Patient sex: M
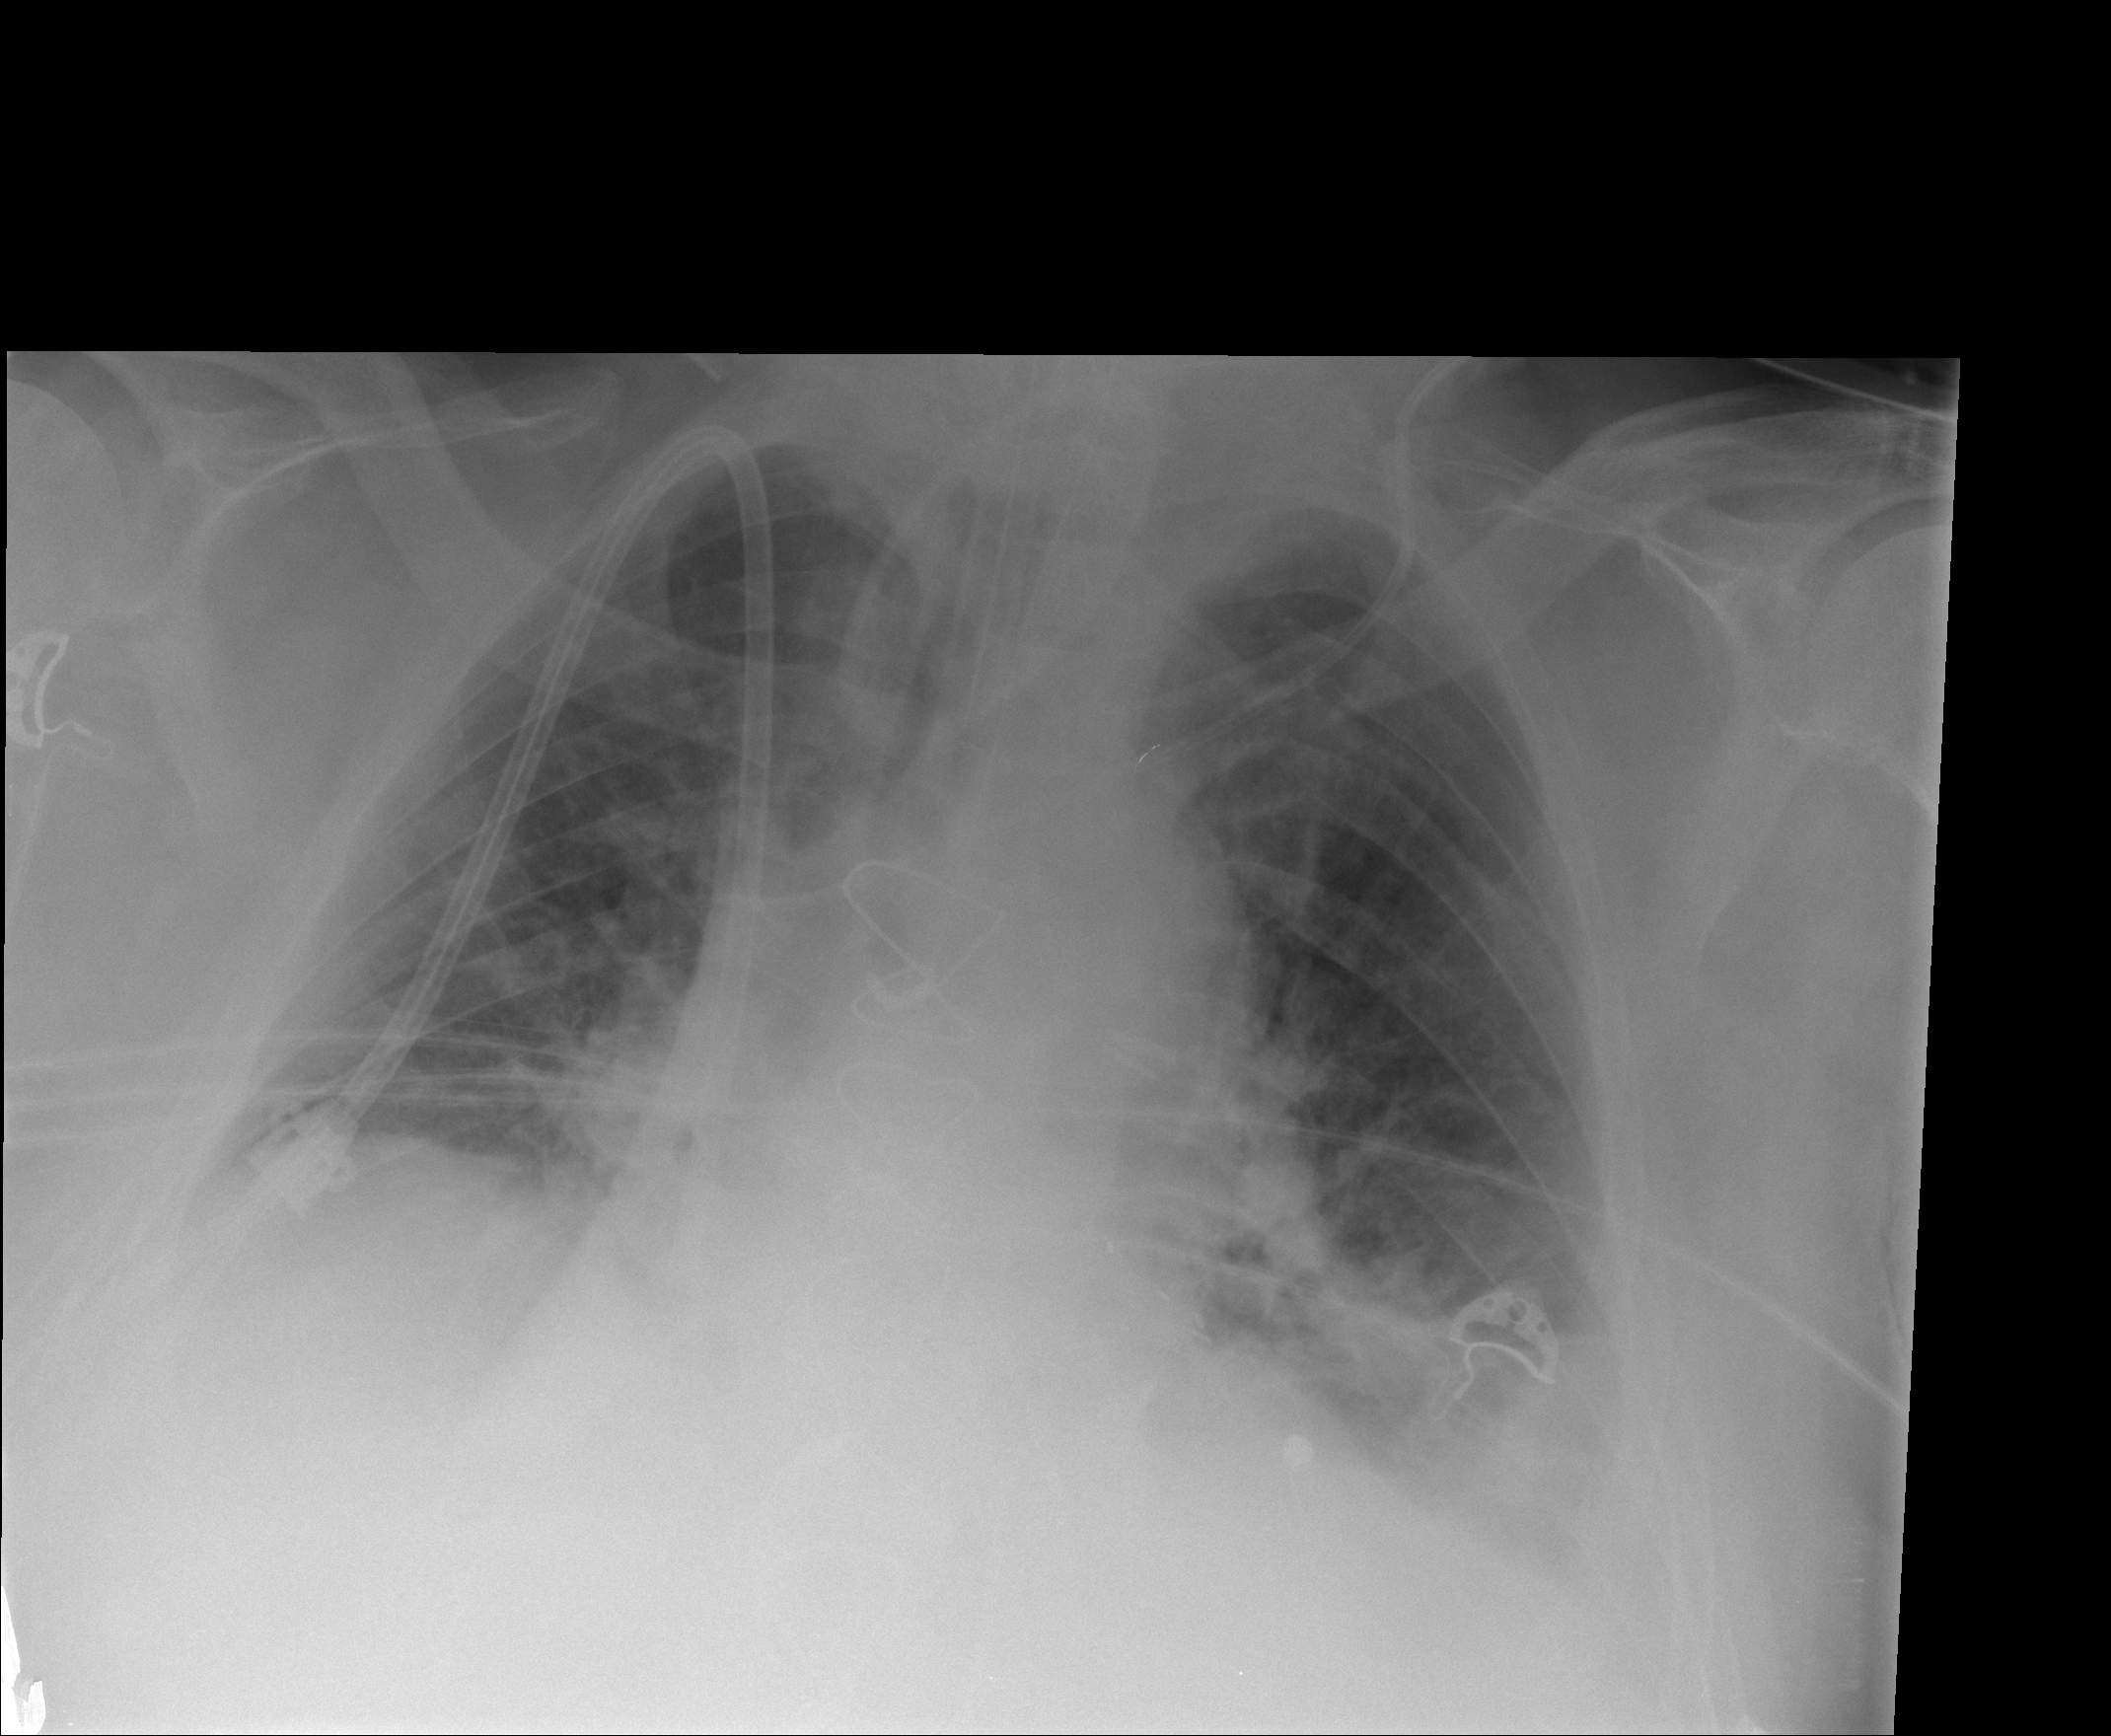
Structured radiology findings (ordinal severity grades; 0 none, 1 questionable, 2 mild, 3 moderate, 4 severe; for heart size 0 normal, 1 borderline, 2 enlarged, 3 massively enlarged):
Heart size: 0
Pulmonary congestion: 2
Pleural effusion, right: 0
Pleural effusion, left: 1
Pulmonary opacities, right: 0
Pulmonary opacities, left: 0
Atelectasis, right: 2
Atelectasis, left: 2